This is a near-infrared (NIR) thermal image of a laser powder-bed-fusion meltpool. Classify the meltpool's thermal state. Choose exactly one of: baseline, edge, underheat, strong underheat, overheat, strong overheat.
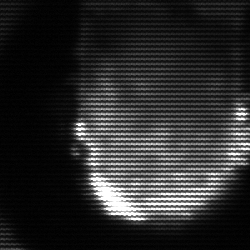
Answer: baseline